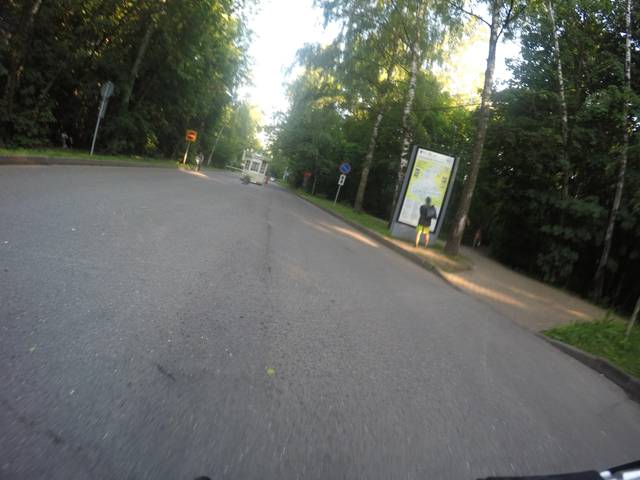
Region: Russia
Coordinates: 55.804, 37.663